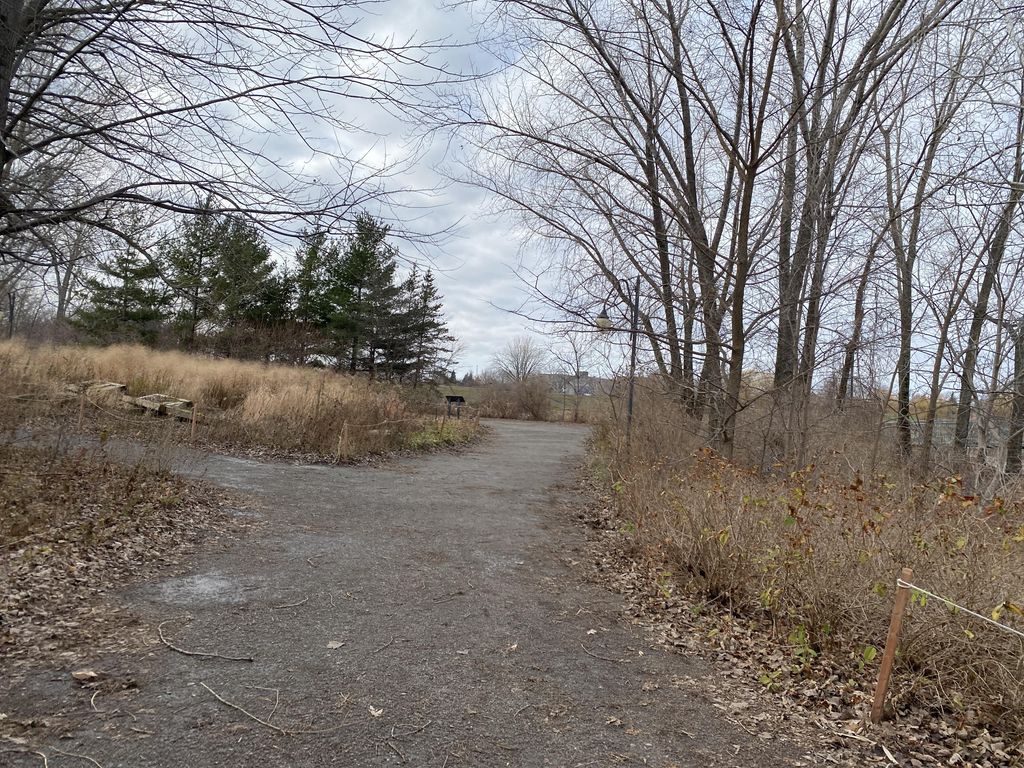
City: montreal